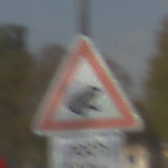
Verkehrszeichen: AmphibienwanderungLinks
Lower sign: LaengeEinerStrecke3
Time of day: MorningAfternoon
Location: Outdoor (Suburban)
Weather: PartlyCloudy
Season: NotSpecified
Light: Natural